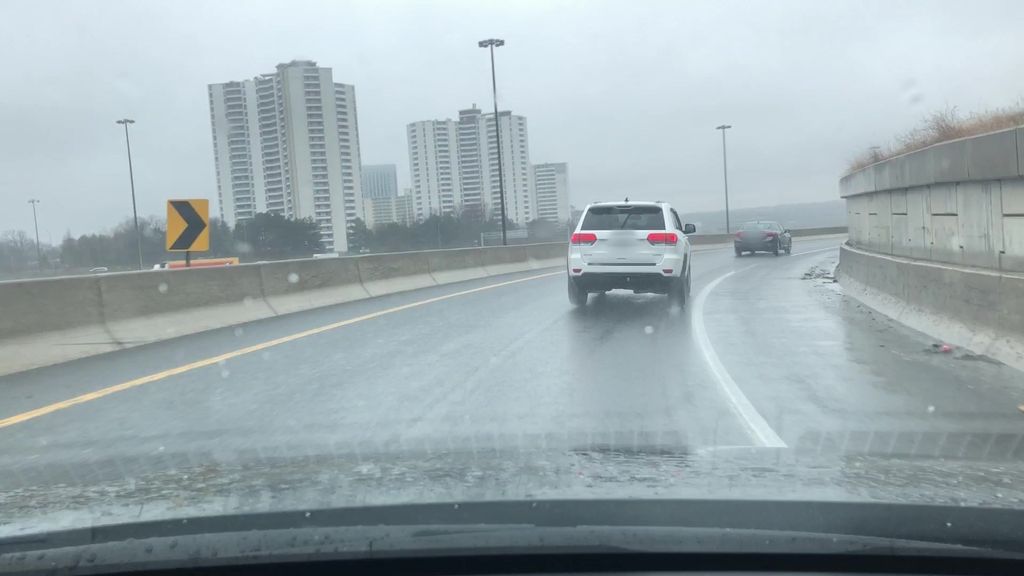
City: toronto